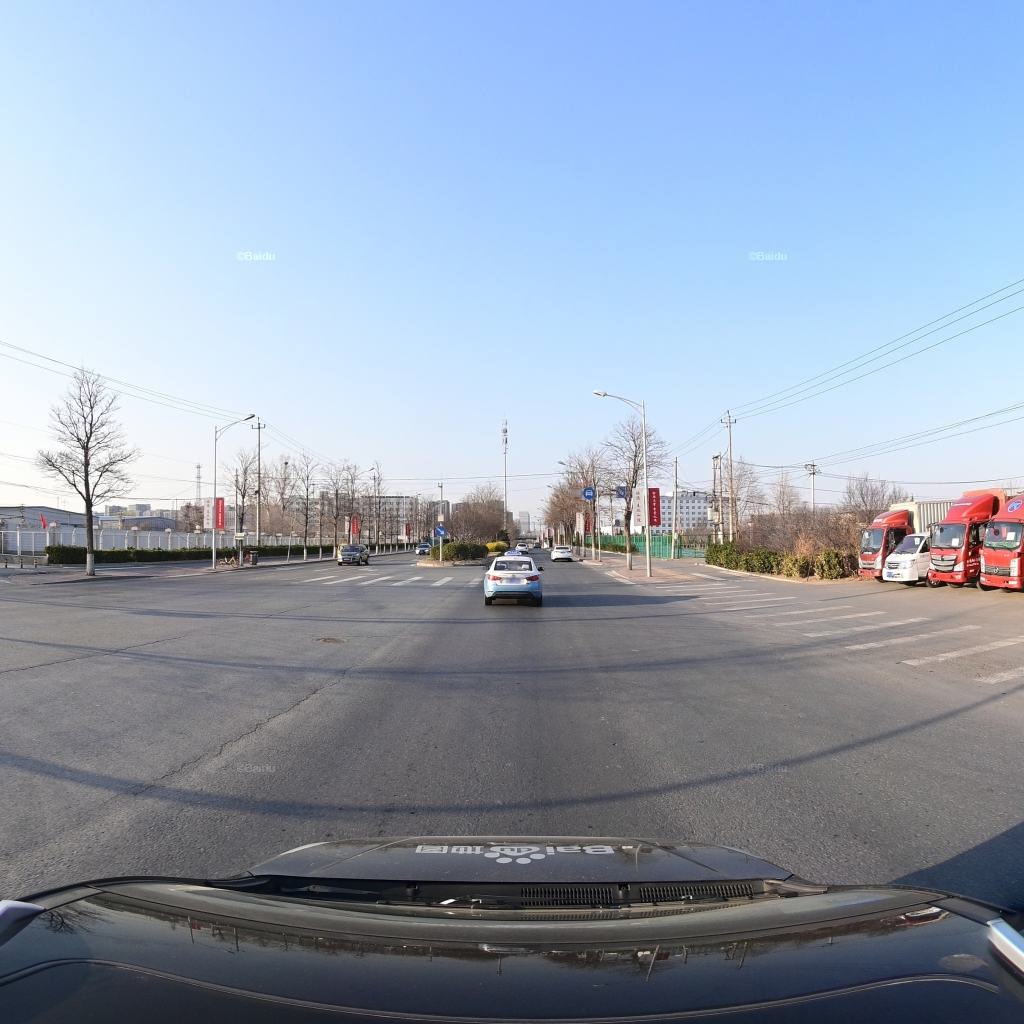
Region: Fengtai
Road damage annotations: longitudinal crack, manhole cover, longitudinal crack, longitudinal crack, transverse crack